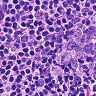
Metastatic tissue present: no